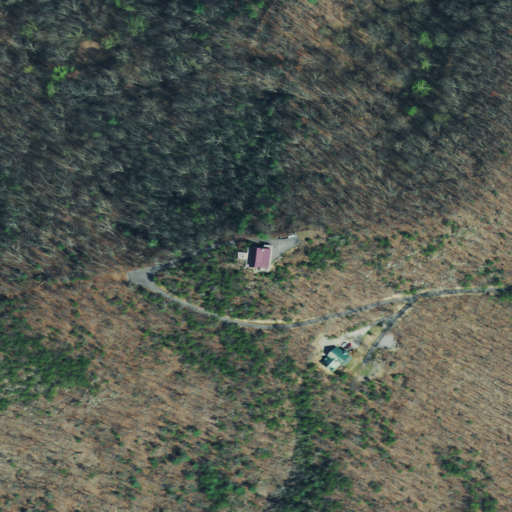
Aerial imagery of ridge(s) in Tennessee named The Hogback containing deciduous forest, mixed forest, and open development